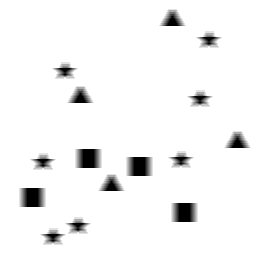
Squares: 4
Triangles: 4
Stars: 7
Total shapes: 15